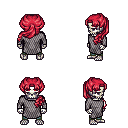
a pixel art fantasy rpg character, male body template, skeleton, chain mail, teal pants, ruby red princess hairstyle, four views (front, back, left, right), 2x2 character sprite sheet, small pixel art, hard edges, no anti-aliasing